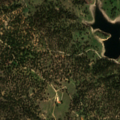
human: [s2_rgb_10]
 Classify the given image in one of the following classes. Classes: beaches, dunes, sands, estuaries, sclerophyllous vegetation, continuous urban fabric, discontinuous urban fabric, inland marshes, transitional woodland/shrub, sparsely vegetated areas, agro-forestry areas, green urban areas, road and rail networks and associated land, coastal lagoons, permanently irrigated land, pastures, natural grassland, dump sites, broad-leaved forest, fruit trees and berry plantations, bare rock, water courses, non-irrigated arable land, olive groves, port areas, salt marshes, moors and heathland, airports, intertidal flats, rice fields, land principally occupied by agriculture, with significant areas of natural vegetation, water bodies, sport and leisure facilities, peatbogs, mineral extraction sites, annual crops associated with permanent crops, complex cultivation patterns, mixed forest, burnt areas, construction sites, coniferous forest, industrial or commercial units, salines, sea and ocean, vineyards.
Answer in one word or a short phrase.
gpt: pastures, agro-forestry areas